Field crop: maize
Growth stage: 1
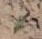
Species: atriplex